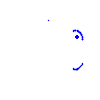
Particle: kaon